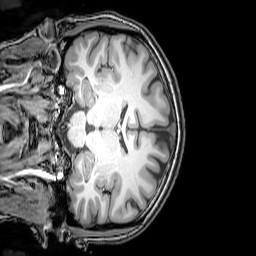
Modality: T1w
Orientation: coronal
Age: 24
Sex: female
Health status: healthy
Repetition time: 0.081 s
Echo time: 0.037 s